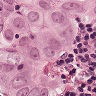
Metastatic tissue present: yes